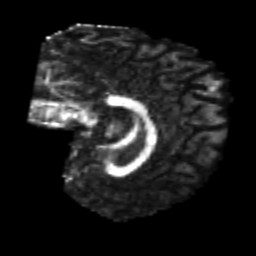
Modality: FA
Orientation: sagittal
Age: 22
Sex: male
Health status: healthy
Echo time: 0.074 s